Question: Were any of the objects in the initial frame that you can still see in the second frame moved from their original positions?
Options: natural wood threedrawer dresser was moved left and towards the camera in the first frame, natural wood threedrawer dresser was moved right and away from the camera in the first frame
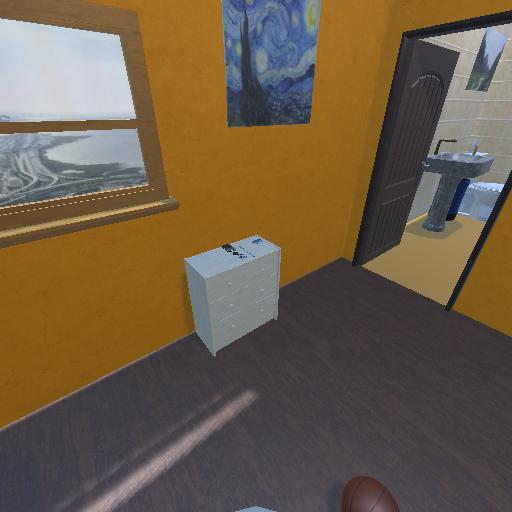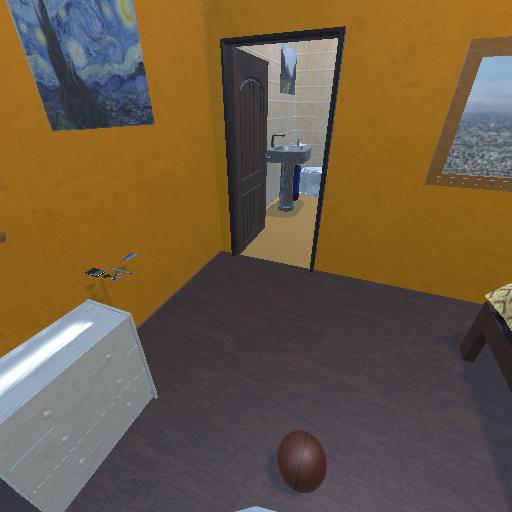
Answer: natural wood threedrawer dresser was moved left and towards the camera in the first frame